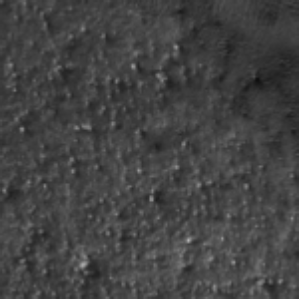
Label: frost